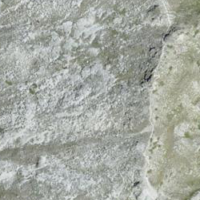
EUNIS habitat code: 31
Species observed at this site:
Jacobaea incana